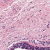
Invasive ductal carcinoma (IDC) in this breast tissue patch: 0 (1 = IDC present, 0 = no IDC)